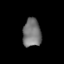
Tissue: lung
Cell type: Epithelial cells
Senescence score: 0.2132
Nuclear area (px): 507
Mean DAPI intensity: 118.635